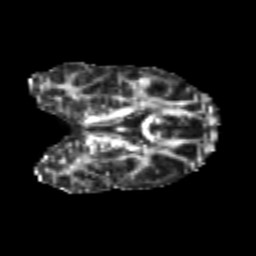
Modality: FA
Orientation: coronal
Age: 20
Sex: female
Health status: healthy
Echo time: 0.074 s